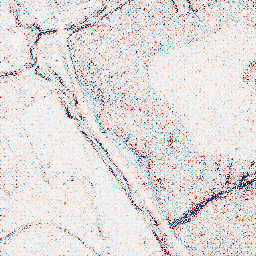
Category: edge_preserving
Decomposition family: anisotropic_diffusion
Decomposition parameters: iterations: 5
kappa: 100
gamma: 0.1
Upsampling method: regularized
Upsampling parameters: scale: 2
lambda_reg: 0.1
Upsampling scale: 2